Interaction volume radius: 5 \u00c5
Interaction volume height: 10 \u00c5
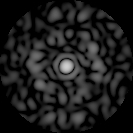
Disorder parameter: 0.7969